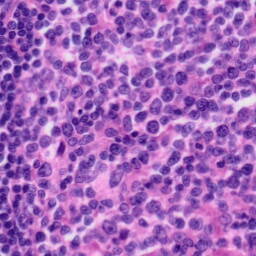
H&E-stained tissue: Tonsil